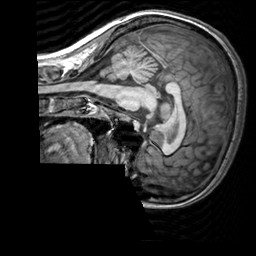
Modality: T1w
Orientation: sagittal
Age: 26
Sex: female
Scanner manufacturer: siemens
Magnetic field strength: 3 T
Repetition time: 2.3 s
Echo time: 0.00303 s